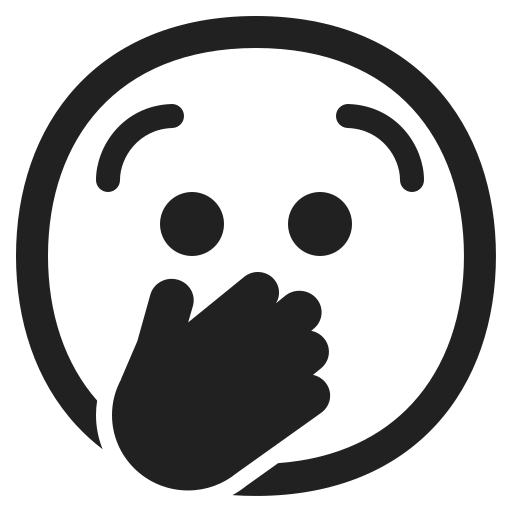
face with open eyes and hand over mouth high contrast